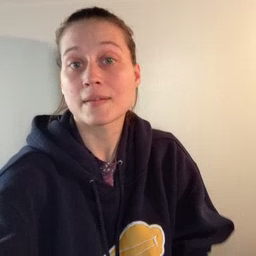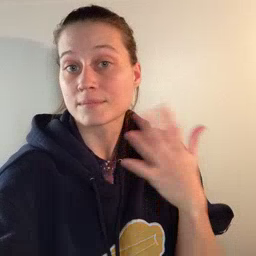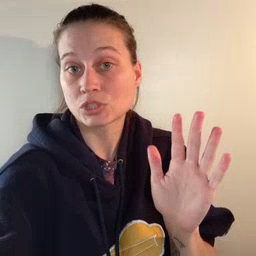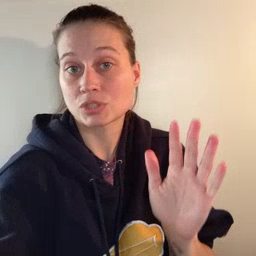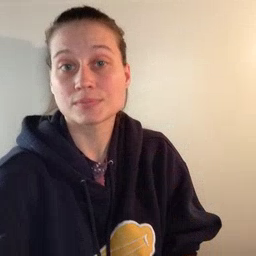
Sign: finish